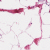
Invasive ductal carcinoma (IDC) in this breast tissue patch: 0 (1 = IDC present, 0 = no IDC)